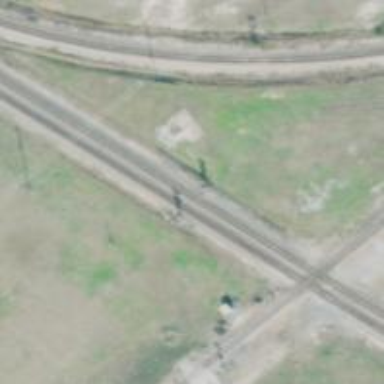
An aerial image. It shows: Railway signal.